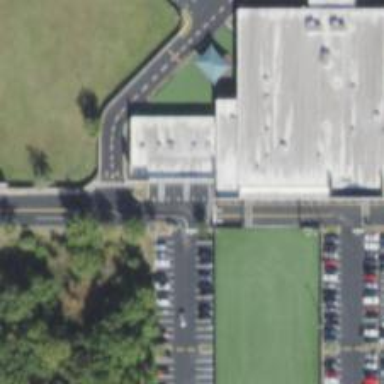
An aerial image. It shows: Parking space is available.